Question: I'm required to calculate the intersection point of a light ray and a plane,
I'm given the following-
normal vector to the plane, a point on the plane, my light source point in space
and thats it.
now I know that in order to calculate the intersection point I need the directional vector V from the light source towards the intersection point but I have no idea how I can find it since usually in order to find the directional vector I would calculate
V = (intersectionPoint - sourcePoint)
but this time I dont have the intersection point...
(to make it more understandable , I have - P0, N, Q0, trying to get V and P.

thanks in advance !
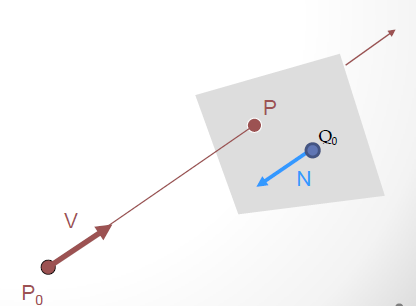
Answer: I assume that the ray is perpendicular to the plane, otherwise your question does not make much sense. If this is the case, then V = +/- N.
The points which lay in the plane all satisfy the equation:
< , > = <, >
Where <,> denotes the dot product.
On the other hand, a point on the ray satisfy the equation:
= +
For some real value of .
Combining the two you get for :
= < , - > / < , >
The sign of determines :
= sign()
You get the intersection point by reusing the ray equation:
= +